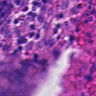
Metastatic tissue present: no